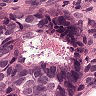
Metastatic tissue present: yes